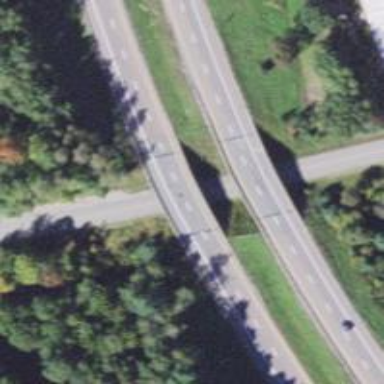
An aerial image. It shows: Viaduct bridge over motorway with asphalt surface.